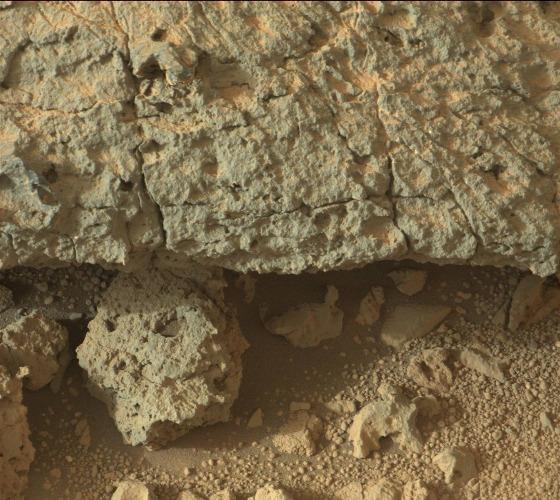
Terrain classes present: Gravel / Sand / Soil, Rock, Shadow